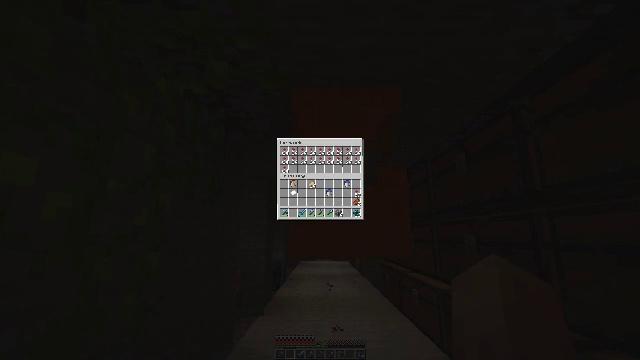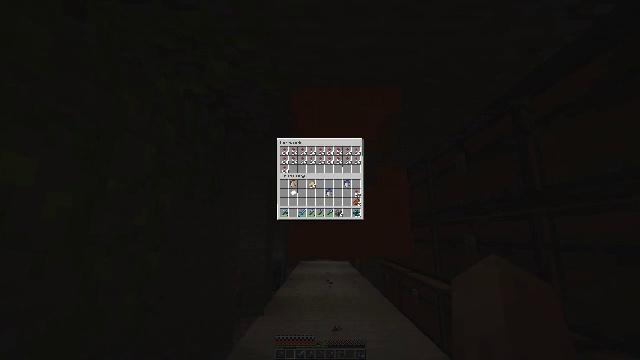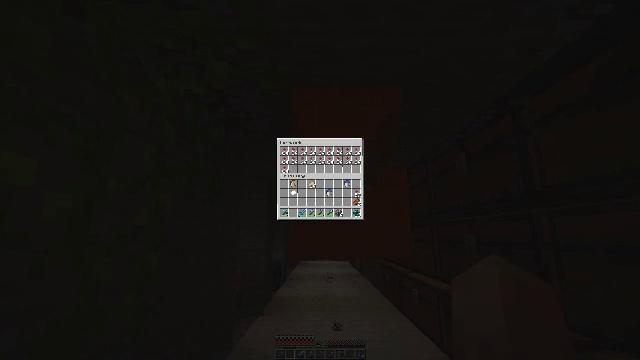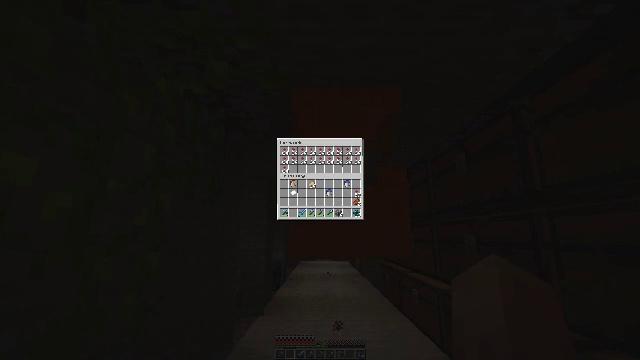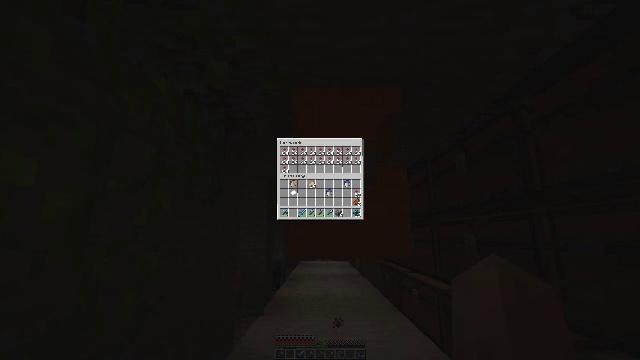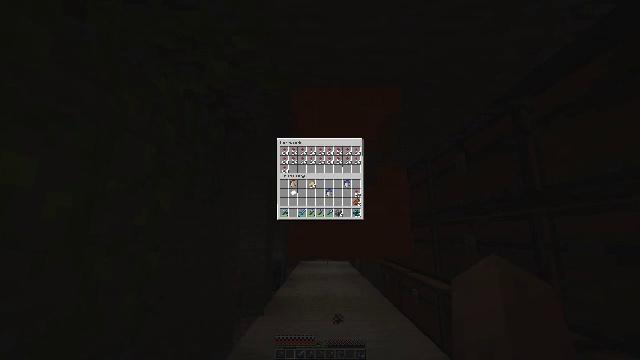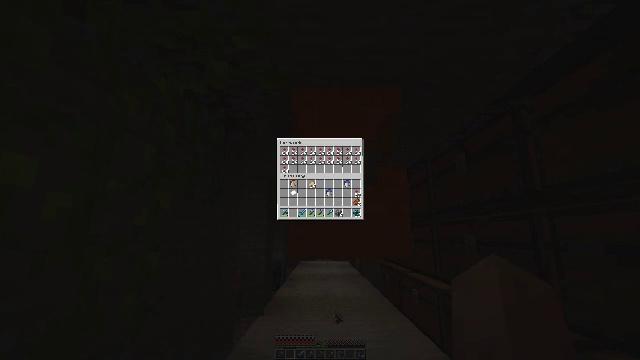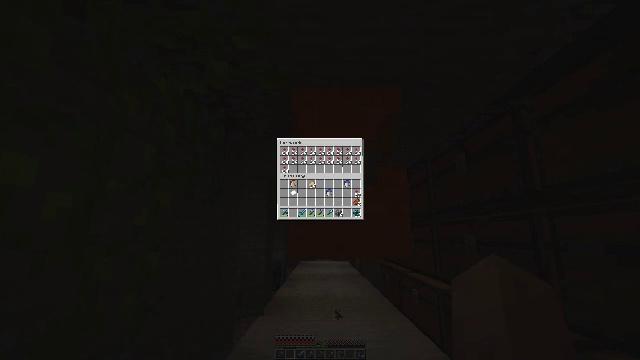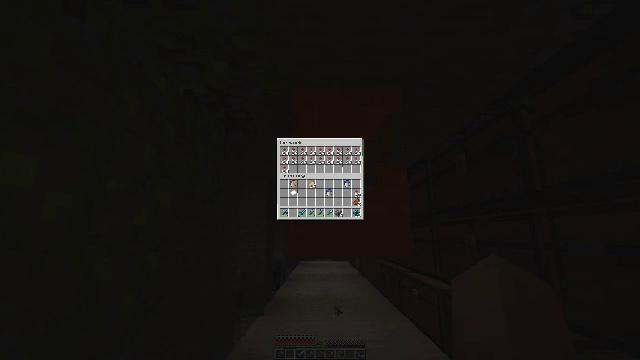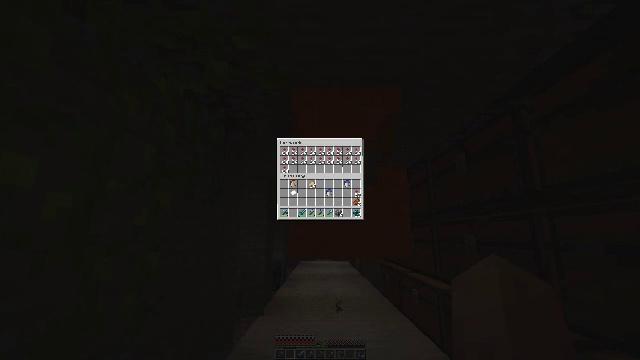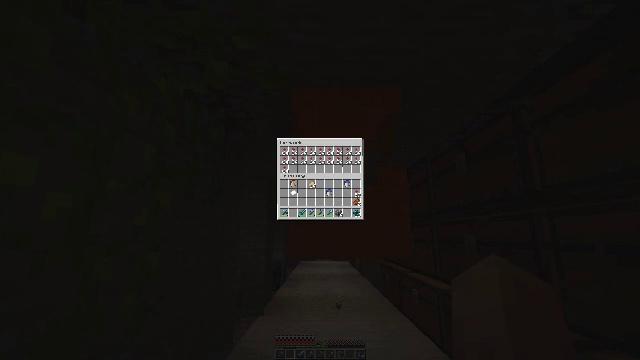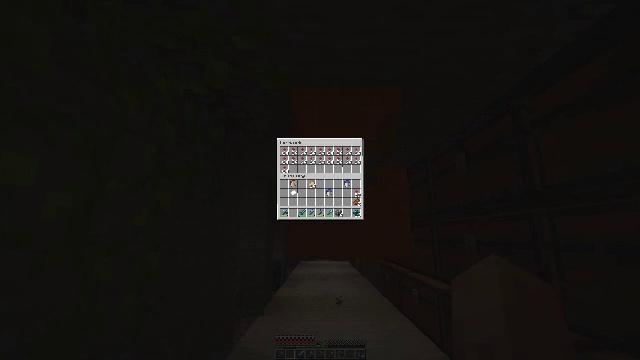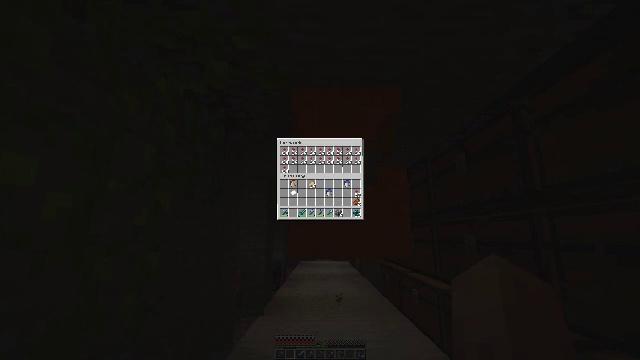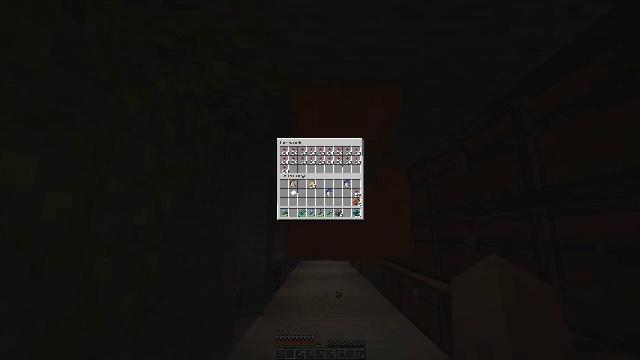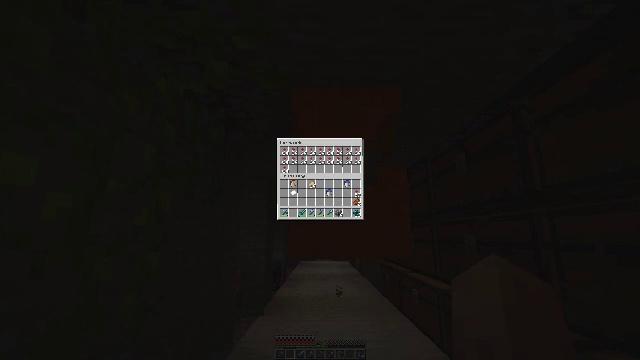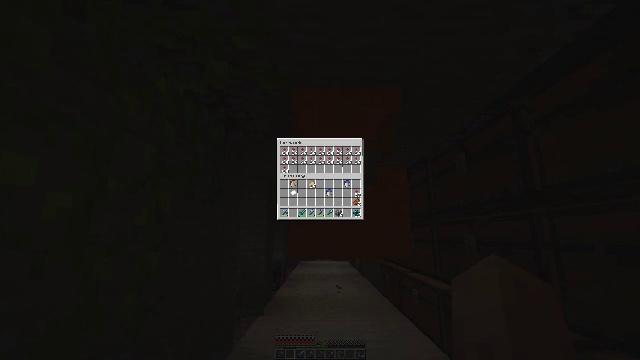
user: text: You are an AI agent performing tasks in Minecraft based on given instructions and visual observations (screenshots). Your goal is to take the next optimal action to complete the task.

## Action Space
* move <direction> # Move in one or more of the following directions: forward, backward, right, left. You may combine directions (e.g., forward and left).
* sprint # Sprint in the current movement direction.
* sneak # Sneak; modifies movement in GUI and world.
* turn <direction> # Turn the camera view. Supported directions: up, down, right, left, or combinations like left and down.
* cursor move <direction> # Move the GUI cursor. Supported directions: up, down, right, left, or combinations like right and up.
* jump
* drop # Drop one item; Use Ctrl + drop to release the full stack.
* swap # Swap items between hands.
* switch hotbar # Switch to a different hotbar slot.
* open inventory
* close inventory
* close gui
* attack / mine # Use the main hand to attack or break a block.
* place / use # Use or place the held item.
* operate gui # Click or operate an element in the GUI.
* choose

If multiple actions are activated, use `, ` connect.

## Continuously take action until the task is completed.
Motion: motion action
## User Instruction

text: Salvage the orange shulker box.
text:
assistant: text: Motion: no_op
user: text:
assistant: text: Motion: no_op
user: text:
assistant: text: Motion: no_op
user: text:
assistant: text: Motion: no_op
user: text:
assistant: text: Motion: no_op
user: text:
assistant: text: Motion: no_op
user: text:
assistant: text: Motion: no_op
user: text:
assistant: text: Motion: no_op
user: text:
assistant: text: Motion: no_op
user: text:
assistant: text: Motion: no_op
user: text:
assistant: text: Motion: no_op
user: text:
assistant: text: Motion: no_op
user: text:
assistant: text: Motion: no_op
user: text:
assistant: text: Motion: no_op
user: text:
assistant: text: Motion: no_op
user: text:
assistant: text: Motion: no_op
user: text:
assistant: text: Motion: no_op
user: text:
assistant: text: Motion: no_op
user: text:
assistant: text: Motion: no_op
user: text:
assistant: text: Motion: no_op
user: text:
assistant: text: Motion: no_op
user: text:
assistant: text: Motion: no_op
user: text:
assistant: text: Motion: no_op
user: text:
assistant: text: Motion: no_op
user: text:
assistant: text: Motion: no_op
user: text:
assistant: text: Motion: no_op
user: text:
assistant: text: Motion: no_op
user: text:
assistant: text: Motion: no_op
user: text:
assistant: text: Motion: no_op
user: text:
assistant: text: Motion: no_op